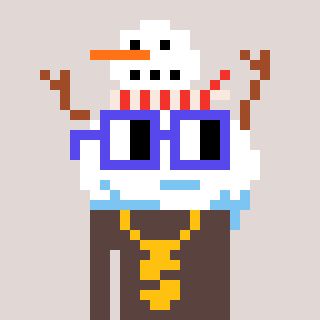
a pixel art character with square blue glasses, a snowman-shaped head and a darkbrown-colored body on a warm background